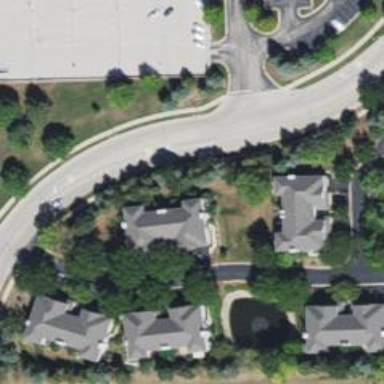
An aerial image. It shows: Residential road with asphalt surface and separate sidewalk.